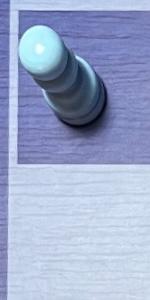
Label: Empty